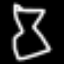
Label: hourglass